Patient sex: M
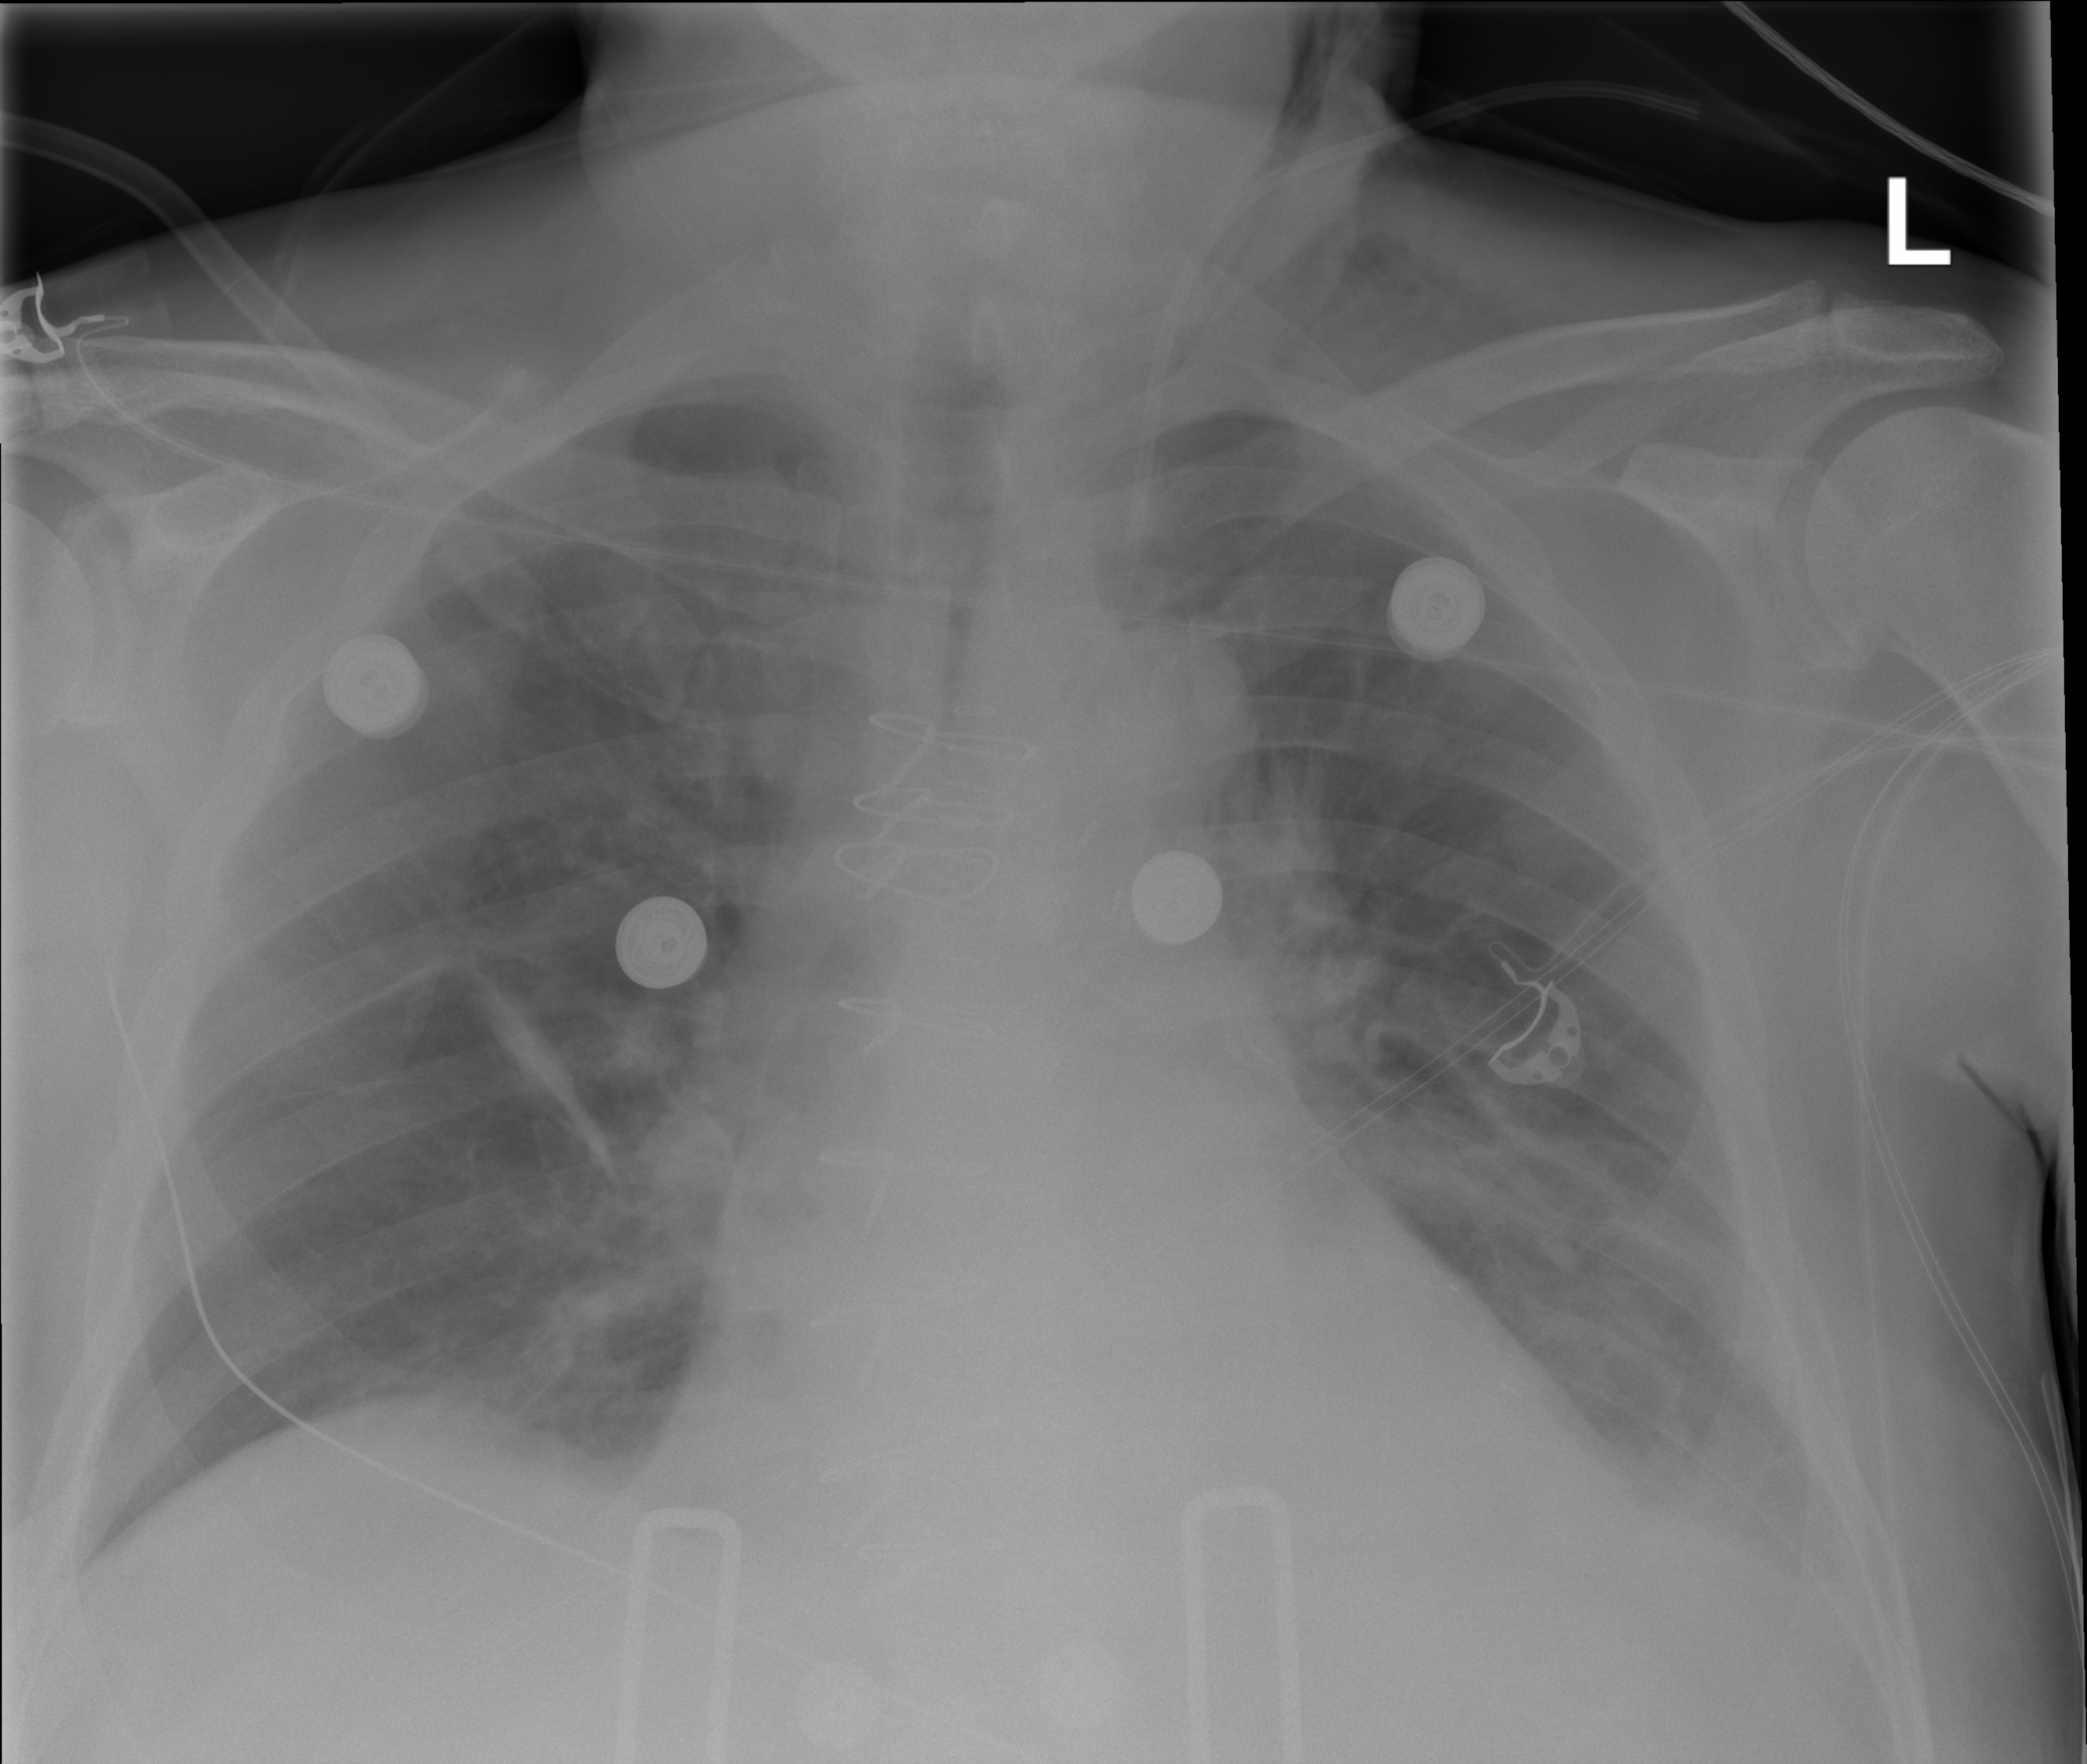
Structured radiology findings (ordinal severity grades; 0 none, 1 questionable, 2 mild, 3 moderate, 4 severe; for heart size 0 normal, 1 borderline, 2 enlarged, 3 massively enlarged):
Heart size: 1
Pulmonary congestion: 0
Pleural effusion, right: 0
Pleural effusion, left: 2
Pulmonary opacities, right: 0
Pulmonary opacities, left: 1
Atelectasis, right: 2
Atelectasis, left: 2